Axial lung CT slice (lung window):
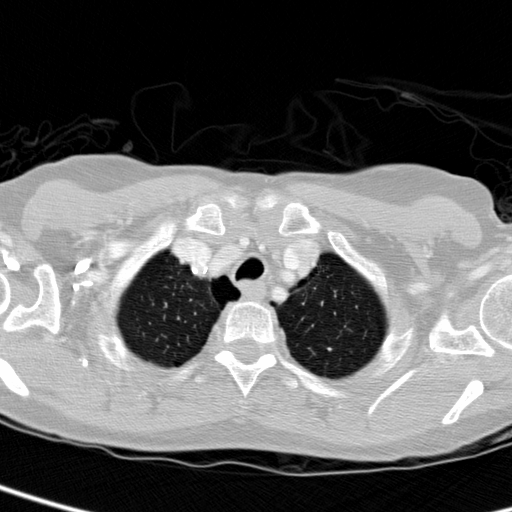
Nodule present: no